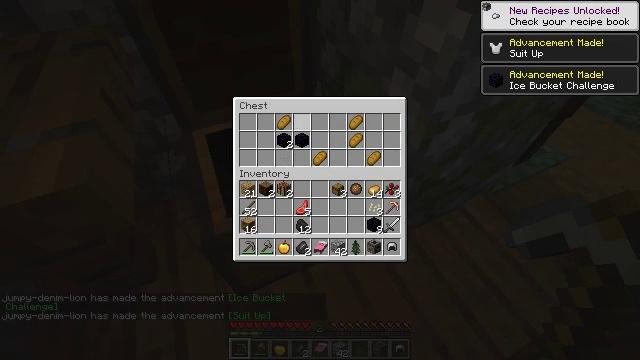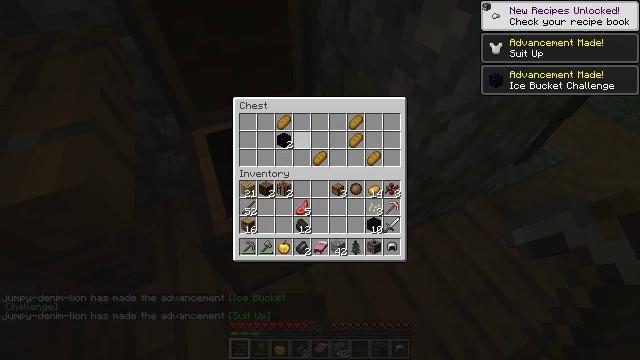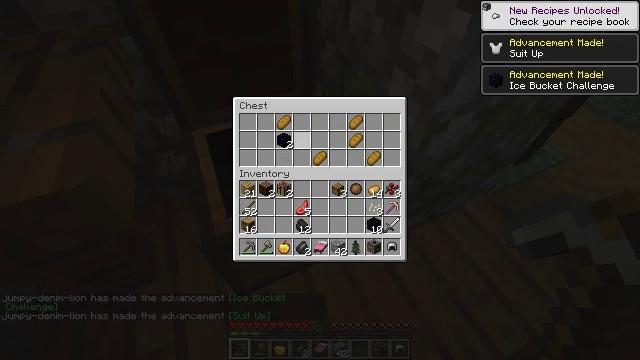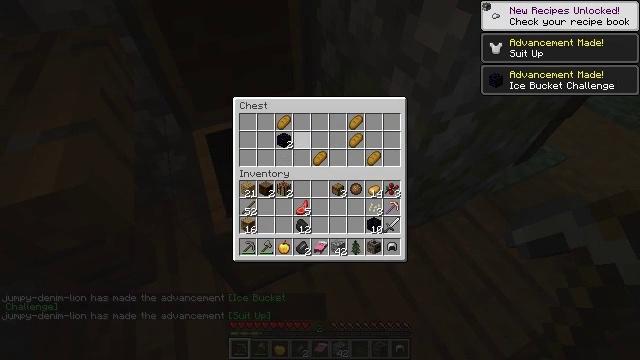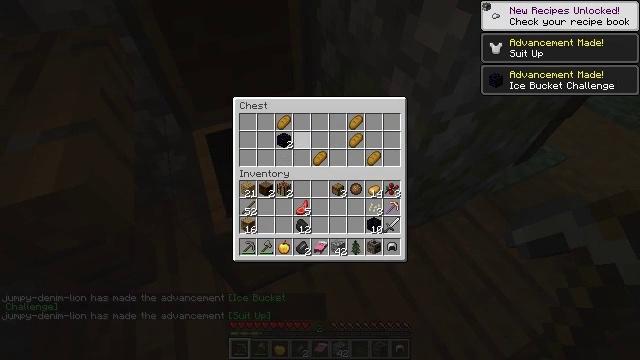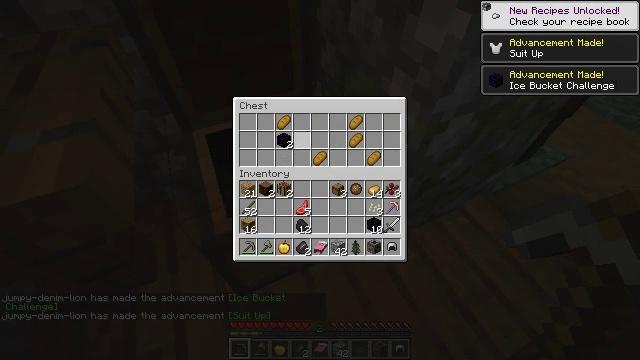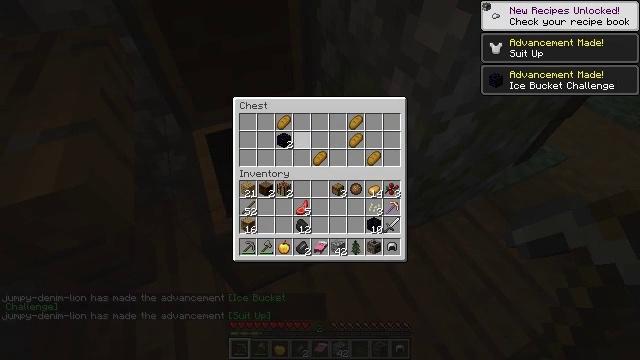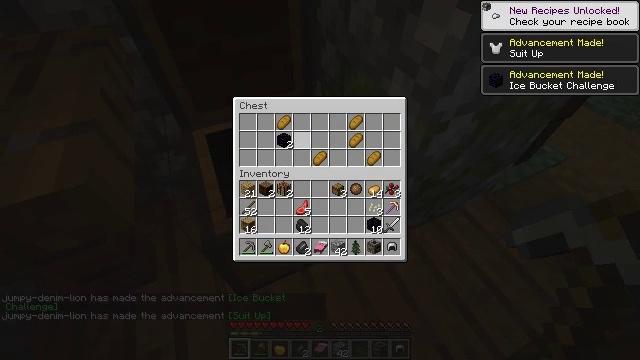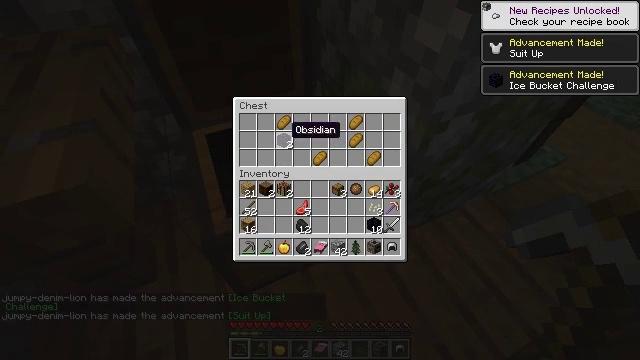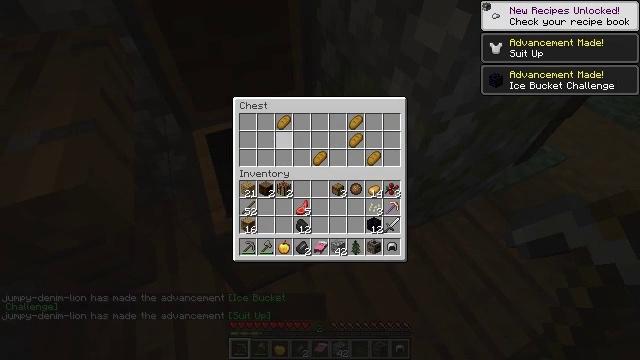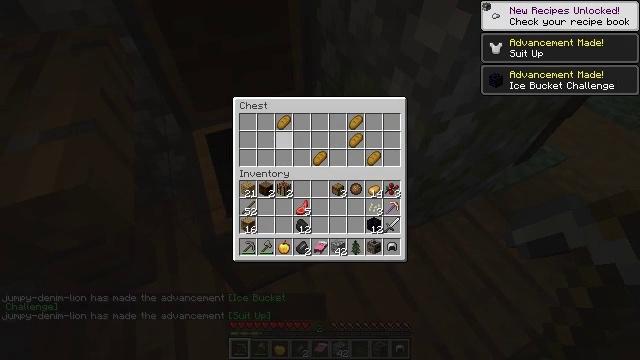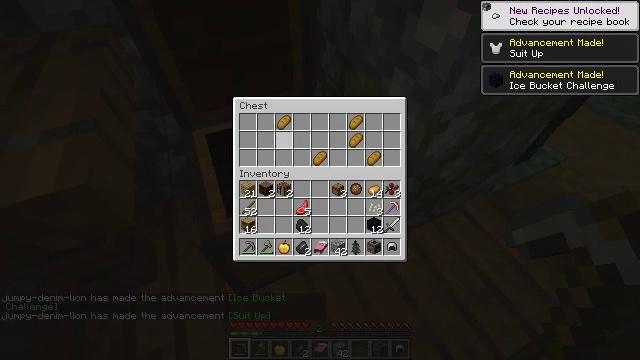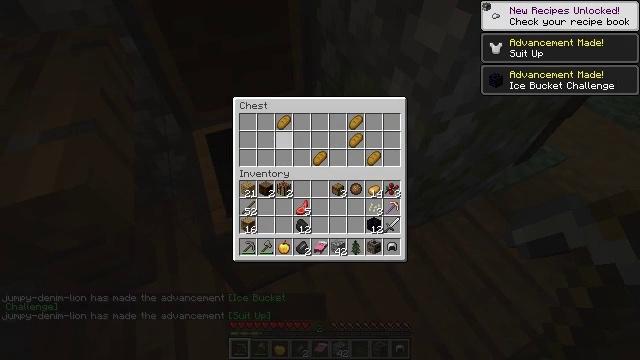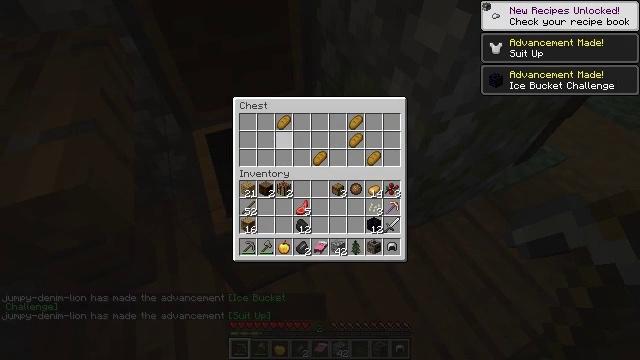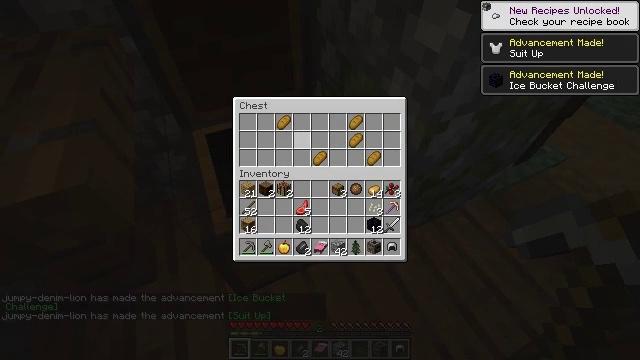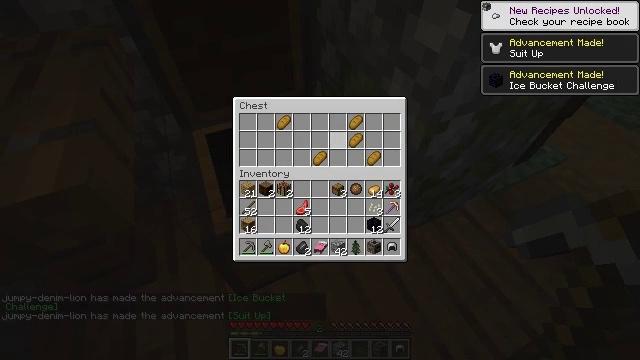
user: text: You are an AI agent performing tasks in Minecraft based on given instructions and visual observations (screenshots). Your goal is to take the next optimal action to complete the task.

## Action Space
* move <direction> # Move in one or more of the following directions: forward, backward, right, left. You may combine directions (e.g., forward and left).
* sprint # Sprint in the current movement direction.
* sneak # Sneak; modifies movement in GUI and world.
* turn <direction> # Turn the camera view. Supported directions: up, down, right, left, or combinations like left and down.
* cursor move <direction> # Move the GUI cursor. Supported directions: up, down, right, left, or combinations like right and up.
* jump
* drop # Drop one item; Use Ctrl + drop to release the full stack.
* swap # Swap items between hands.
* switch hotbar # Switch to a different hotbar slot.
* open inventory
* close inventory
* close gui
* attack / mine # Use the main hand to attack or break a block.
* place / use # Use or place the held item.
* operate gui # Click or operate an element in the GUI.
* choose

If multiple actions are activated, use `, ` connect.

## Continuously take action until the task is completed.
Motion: motion action
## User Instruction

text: Attack the chest to pick it up.
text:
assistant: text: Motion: sneak, cursor move down, operate gui
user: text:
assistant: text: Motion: sneak, operate gui
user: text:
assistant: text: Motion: sneak
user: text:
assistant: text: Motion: sneak, operate gui
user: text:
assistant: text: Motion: sneak, operate gui
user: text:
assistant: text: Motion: sneak
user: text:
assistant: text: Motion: sneak, cursor move left
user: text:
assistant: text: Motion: sneak, cursor move left
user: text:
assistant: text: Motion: sneak, operate gui
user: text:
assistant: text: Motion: sneak, operate gui
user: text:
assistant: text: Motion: sneak, operate gui
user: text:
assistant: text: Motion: sneak
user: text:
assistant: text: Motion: sneak
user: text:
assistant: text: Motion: sneak, cursor move right
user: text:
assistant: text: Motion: sneak, cursor move right
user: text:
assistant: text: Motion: sneak, cursor move right and down
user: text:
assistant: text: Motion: sneak, cursor move down
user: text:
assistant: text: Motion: sneak, cursor move down
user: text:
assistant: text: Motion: sneak
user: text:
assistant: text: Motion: sneak
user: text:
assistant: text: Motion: sneak
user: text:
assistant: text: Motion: sneak
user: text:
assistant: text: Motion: sneak
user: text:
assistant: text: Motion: no_op
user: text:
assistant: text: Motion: no_op
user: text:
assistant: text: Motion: no_op
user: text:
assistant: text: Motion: no_op
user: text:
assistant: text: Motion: cursor move left
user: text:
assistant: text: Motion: cursor move up
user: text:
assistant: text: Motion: cursor move up